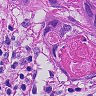
Metastatic tissue present: yes